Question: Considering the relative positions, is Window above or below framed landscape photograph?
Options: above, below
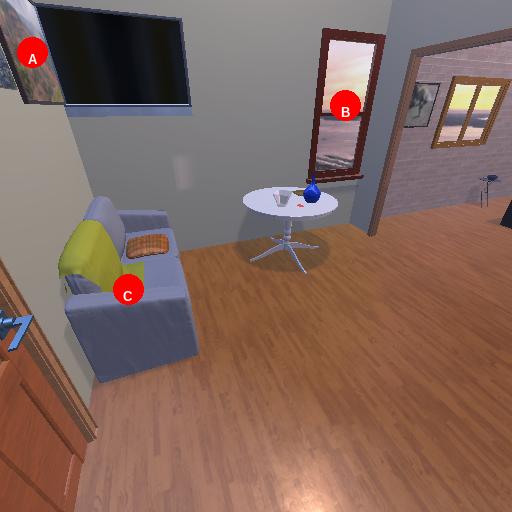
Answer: above